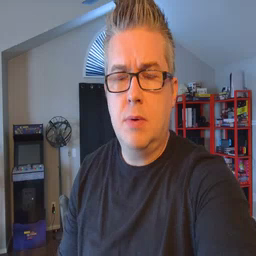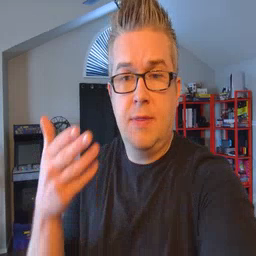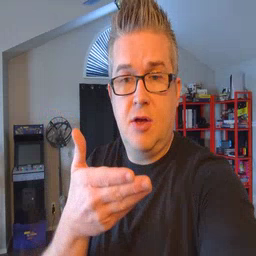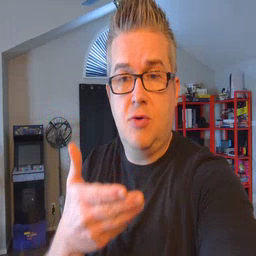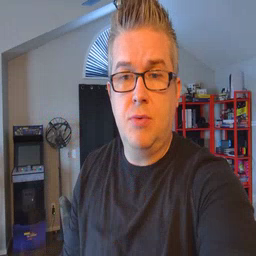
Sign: there